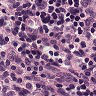
Metastatic tissue present: no